Field crop: maize
Growth stage: 1
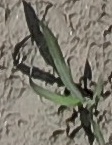
Species: sorghum